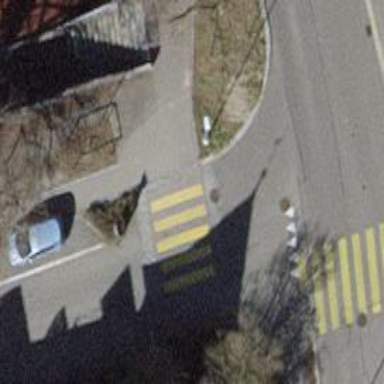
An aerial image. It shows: Asphalt road designated as living street.